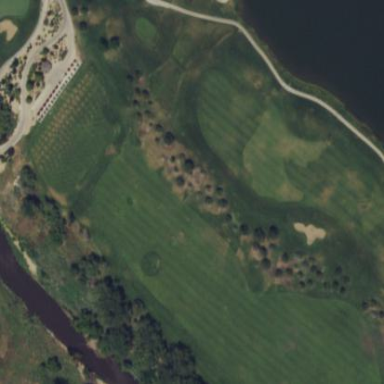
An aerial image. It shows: Driving range for golf on grass.